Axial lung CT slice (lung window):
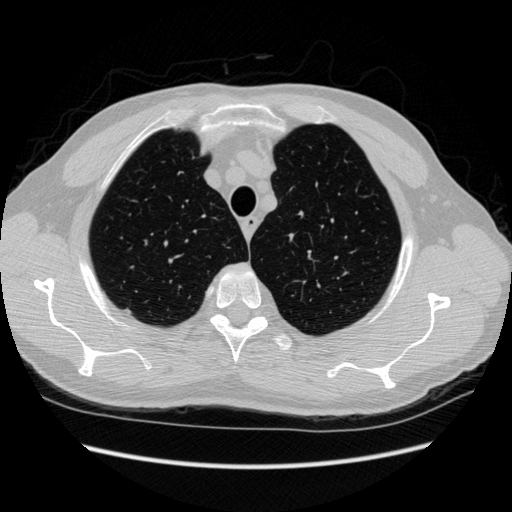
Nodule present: no